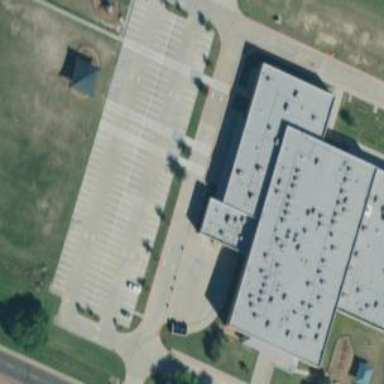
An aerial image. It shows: School.